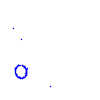
Particle: proton